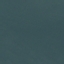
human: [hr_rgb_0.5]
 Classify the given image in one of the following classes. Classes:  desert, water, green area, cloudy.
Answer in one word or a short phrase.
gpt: water